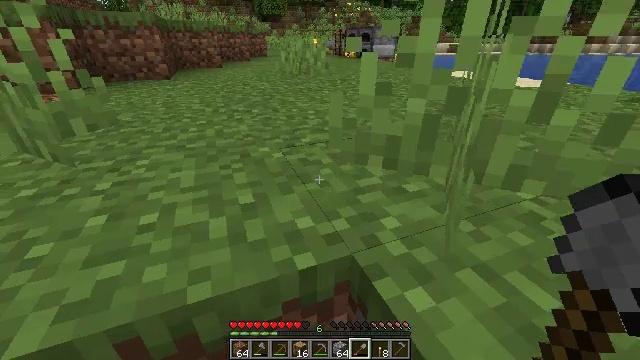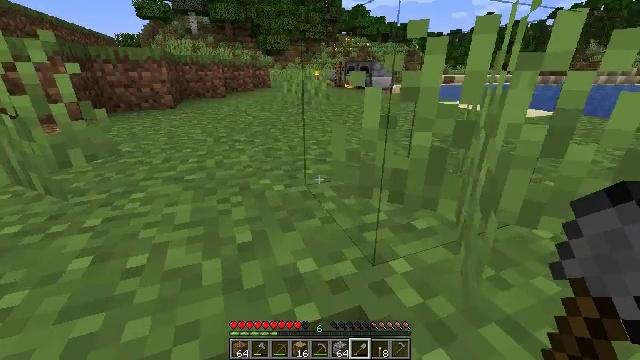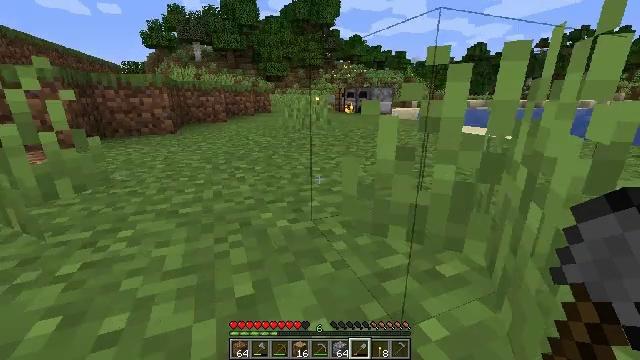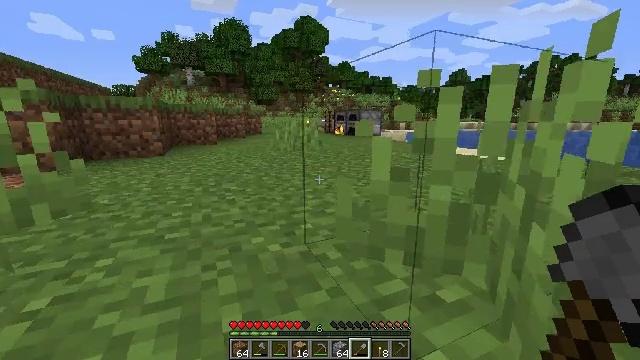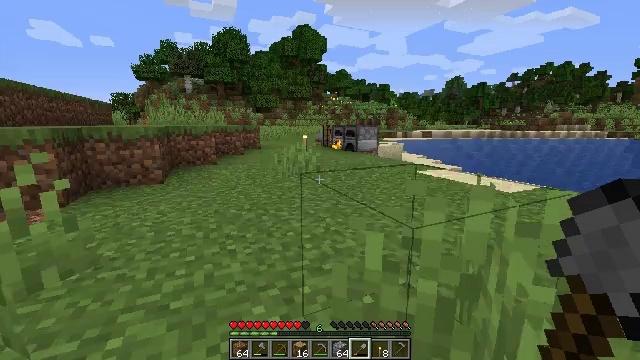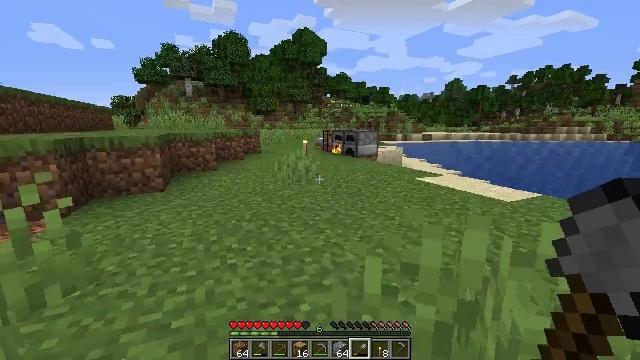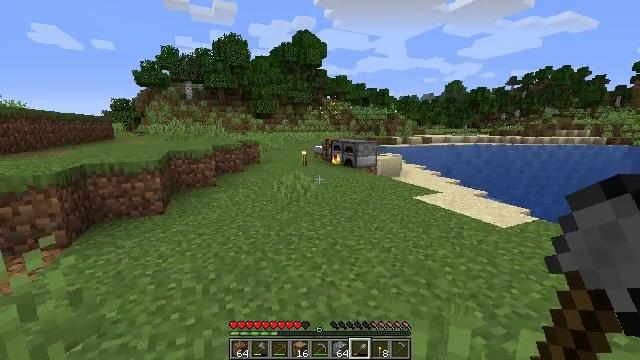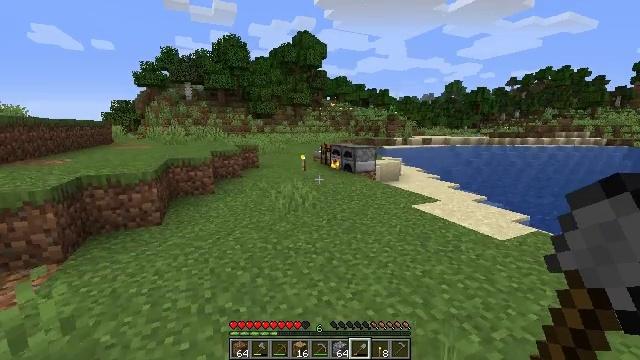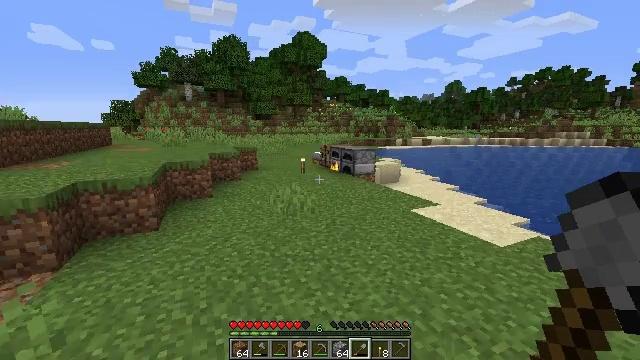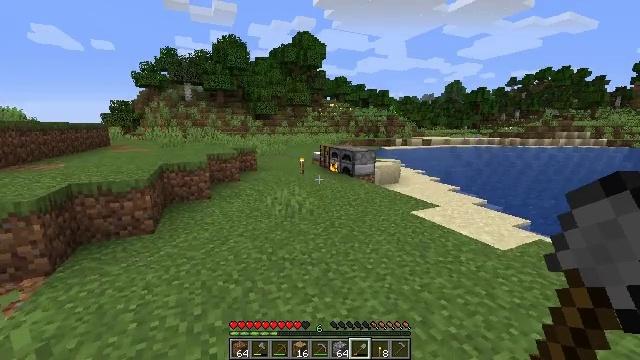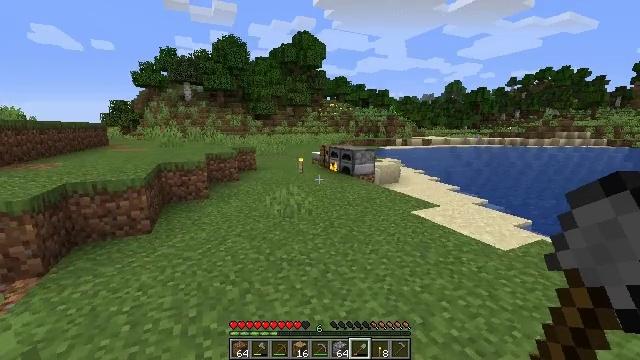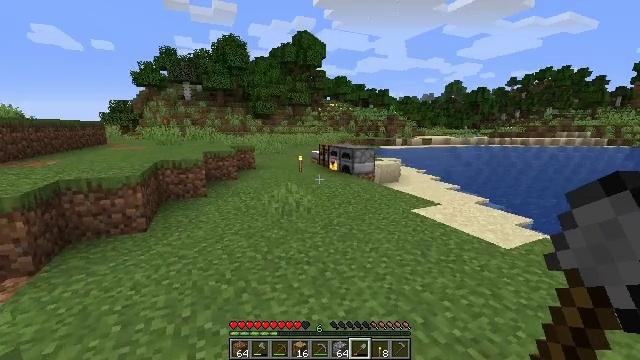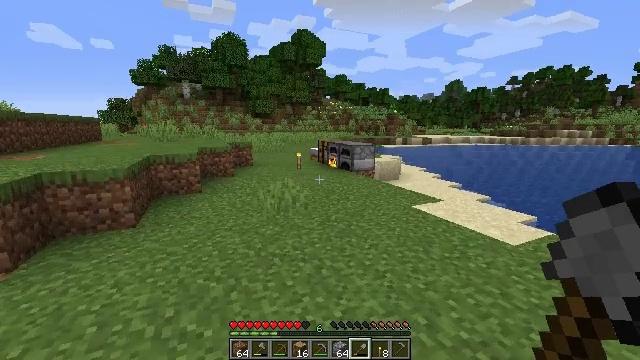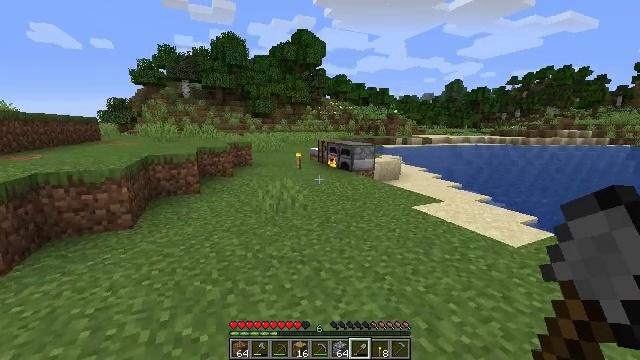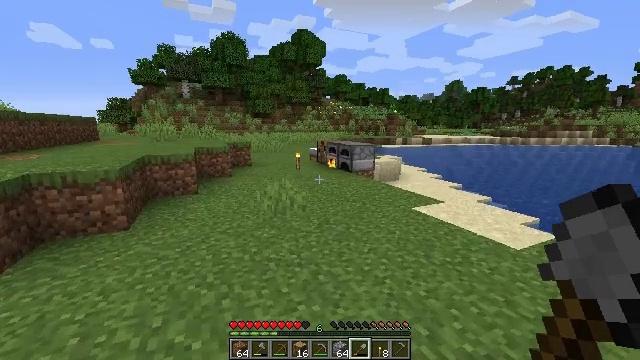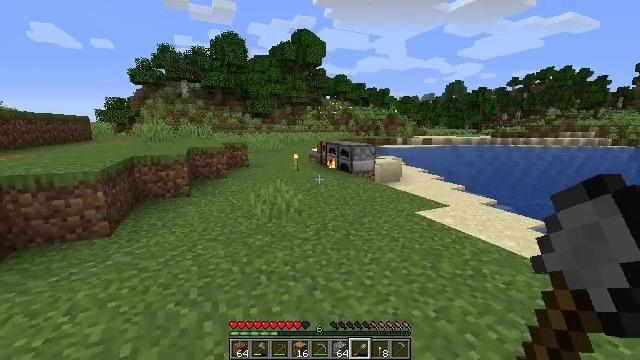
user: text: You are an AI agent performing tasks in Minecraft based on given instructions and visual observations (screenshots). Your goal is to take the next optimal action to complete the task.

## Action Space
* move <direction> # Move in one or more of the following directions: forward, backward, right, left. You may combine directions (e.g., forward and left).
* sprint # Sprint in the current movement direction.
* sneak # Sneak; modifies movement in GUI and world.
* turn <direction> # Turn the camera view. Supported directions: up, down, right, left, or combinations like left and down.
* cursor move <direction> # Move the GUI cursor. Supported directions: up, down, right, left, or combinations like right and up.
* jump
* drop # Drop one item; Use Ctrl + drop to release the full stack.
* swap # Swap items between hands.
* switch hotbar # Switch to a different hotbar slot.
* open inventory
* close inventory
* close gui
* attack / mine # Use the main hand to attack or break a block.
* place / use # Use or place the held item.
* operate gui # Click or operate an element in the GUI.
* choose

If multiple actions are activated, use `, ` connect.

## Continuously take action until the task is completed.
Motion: motion action
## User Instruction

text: craft item air
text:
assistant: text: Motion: move forward, turn up
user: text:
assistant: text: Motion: move forward, turn up
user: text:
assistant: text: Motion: move forward, turn right and up
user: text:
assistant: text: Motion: move forward, turn up, jump
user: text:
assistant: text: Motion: move forward, jump
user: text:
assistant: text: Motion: move forward, jump
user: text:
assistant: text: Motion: move forward, jump
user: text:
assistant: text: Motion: move forward
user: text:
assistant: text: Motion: move forward
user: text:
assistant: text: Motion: move forward
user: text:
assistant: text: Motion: move forward
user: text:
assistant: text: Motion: no_op
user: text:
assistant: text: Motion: no_op
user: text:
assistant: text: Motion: move forward
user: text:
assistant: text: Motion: move forward
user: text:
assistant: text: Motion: no_op
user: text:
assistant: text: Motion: no_op
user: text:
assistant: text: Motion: move forward
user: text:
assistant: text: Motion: move forward
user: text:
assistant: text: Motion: move forward
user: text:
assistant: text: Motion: move forward
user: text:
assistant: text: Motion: move forward
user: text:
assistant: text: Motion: move forward
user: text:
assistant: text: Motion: move forward
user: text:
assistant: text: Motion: move forward
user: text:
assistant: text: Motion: move forward
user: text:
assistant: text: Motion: move forward
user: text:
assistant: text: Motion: move forward
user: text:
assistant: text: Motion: move forward
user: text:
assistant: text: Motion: move forward, turn right, jump